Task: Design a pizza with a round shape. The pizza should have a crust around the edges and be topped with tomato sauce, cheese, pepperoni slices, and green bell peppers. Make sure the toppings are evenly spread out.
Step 290:
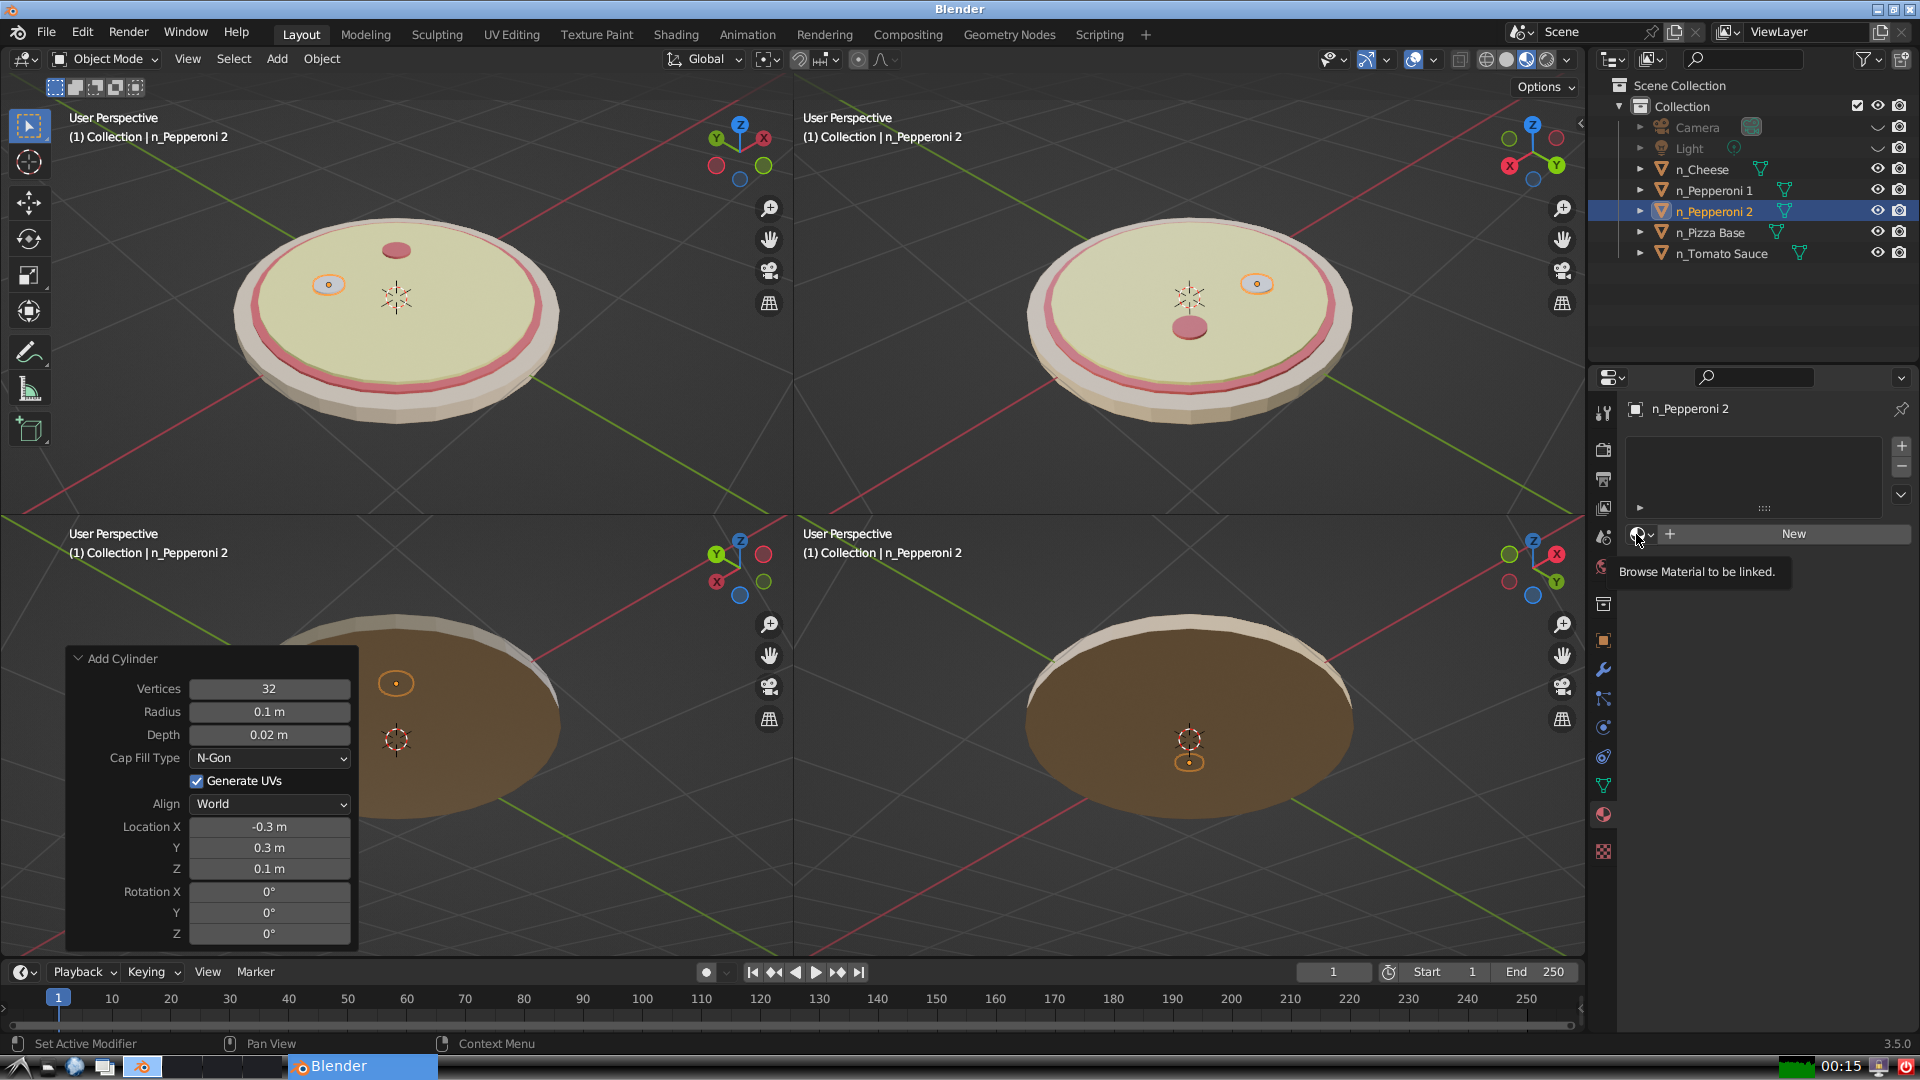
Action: click: no